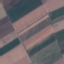
Land use / land cover class: AnnualCrop